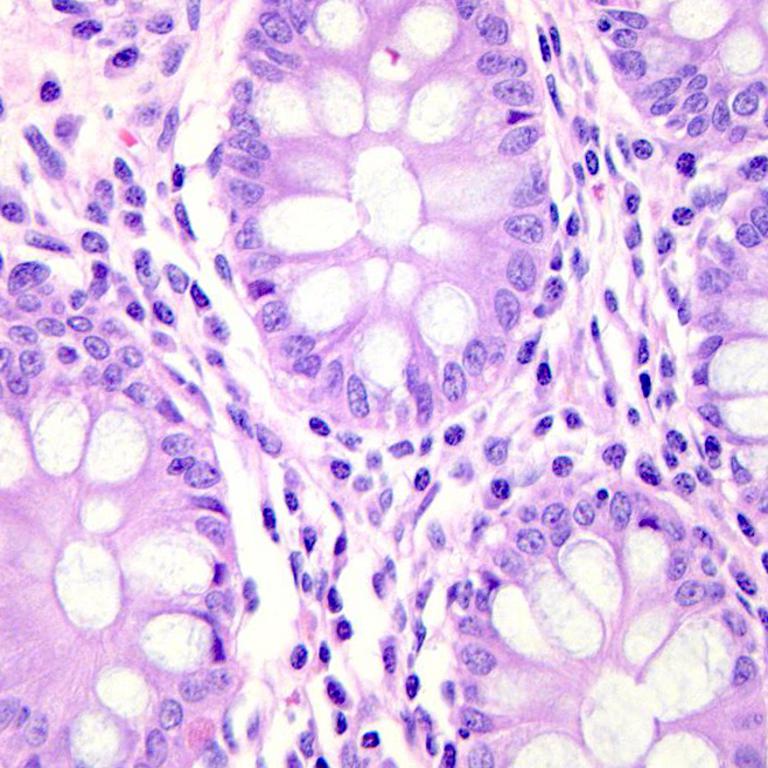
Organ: colon
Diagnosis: benign